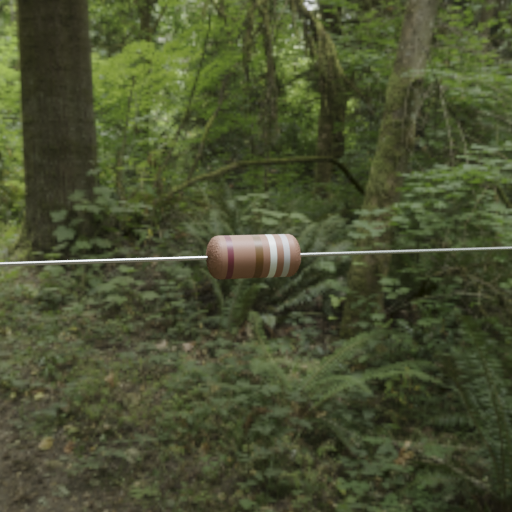
Resistor colour bands (in order): brown, brown, white, silver